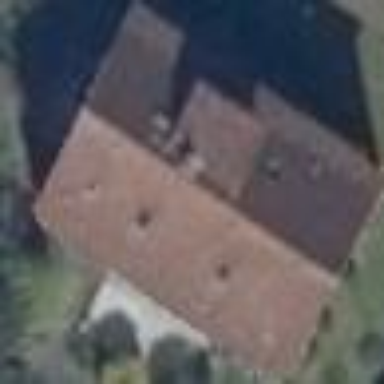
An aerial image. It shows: Simple and straightforward house.